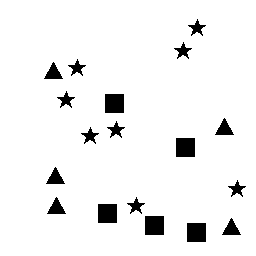
Squares: 5
Triangles: 5
Stars: 8
Total shapes: 18